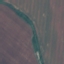
Label: AnnualCrop